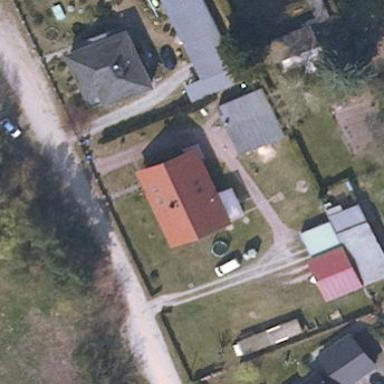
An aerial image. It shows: Simple and straightforward house.